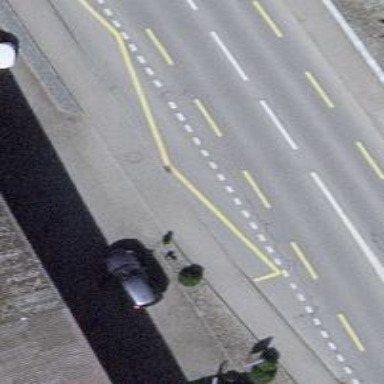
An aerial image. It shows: Platform for public transport is situated by the road.